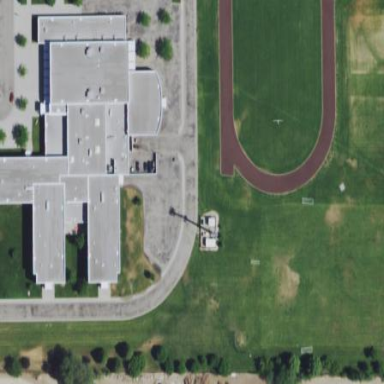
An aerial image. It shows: School building.